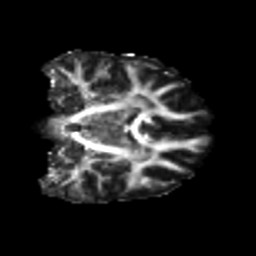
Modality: FA
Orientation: coronal
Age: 21
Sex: female
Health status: healthy
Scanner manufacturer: philips
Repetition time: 7.387 s
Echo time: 0.08599 s